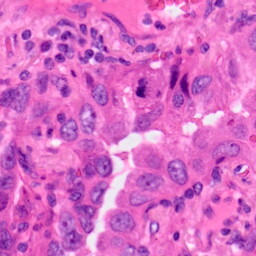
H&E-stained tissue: Lung